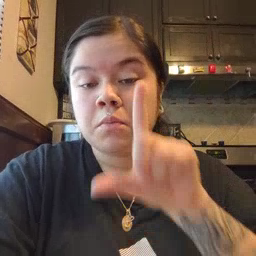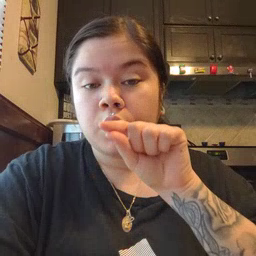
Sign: bird